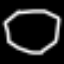
Label: octagon